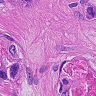
Metastatic tissue present: yes